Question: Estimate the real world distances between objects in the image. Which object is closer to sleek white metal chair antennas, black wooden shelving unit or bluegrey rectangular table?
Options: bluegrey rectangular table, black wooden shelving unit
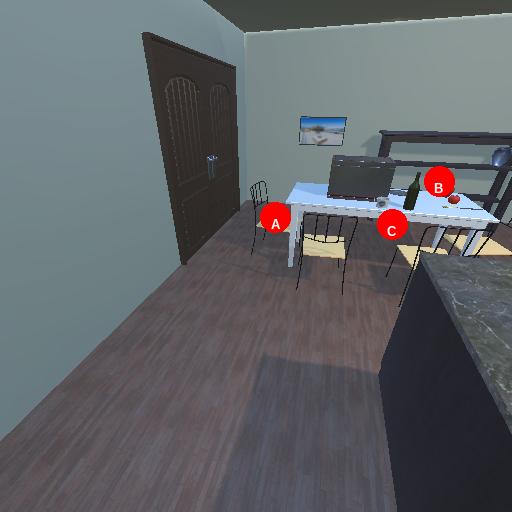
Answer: bluegrey rectangular table